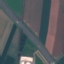
Land use / land cover: Highway